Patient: sex M, age 79
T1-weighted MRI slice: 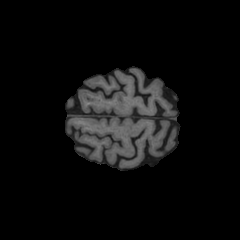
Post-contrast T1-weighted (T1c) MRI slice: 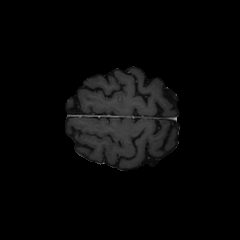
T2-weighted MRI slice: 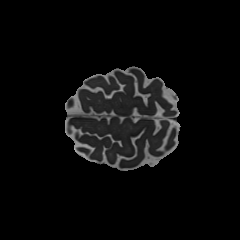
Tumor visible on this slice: no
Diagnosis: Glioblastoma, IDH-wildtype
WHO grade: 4